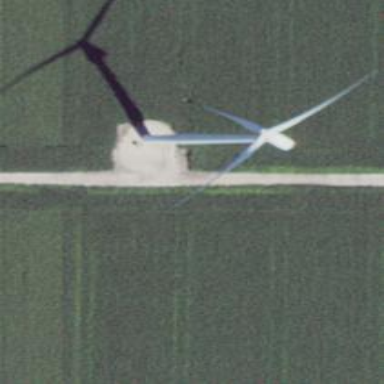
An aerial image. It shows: Wind turbine generator that utilizes wind as its source for generating electricity. It is of the horizontal axis type.